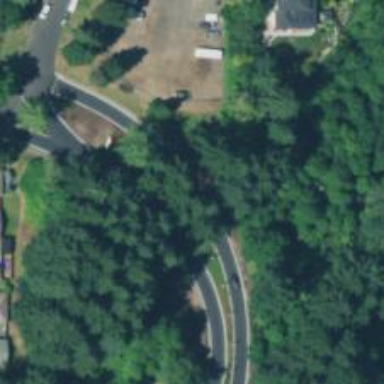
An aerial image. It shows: Tertiary road.